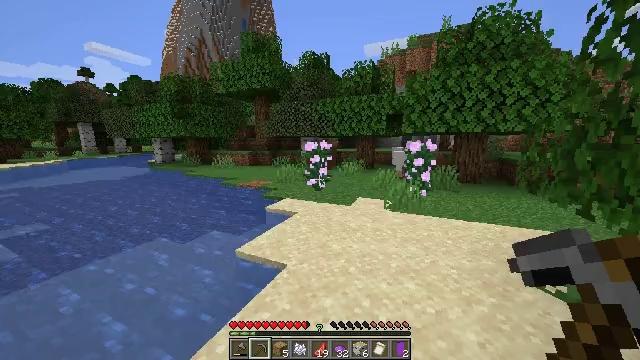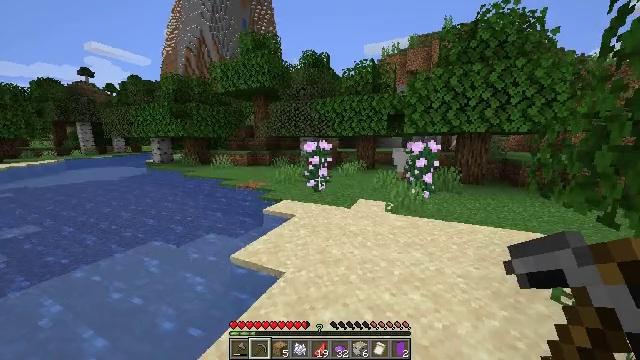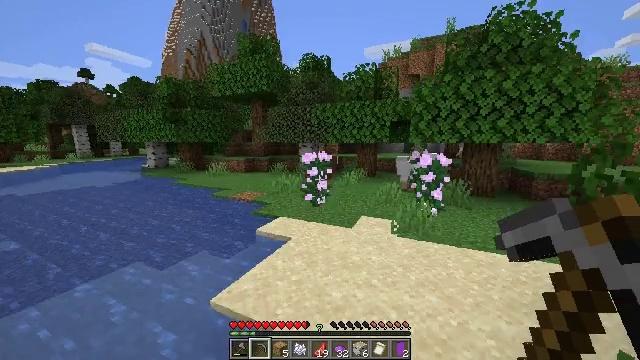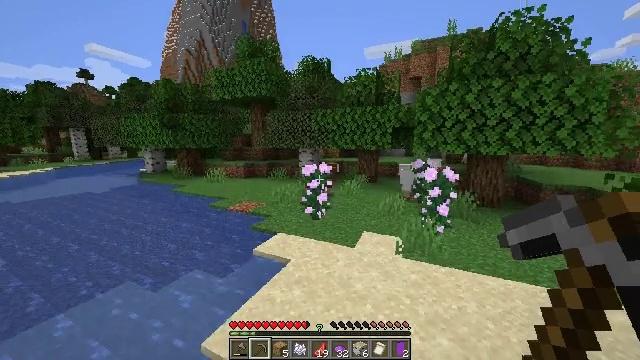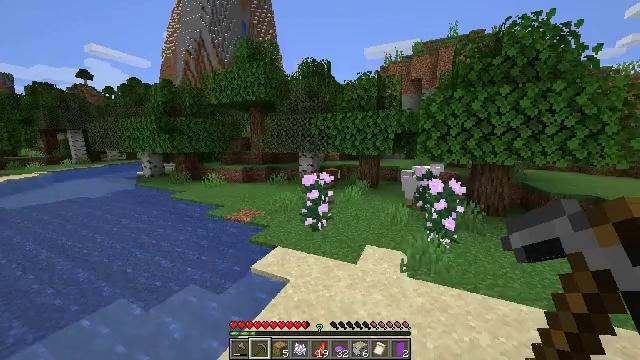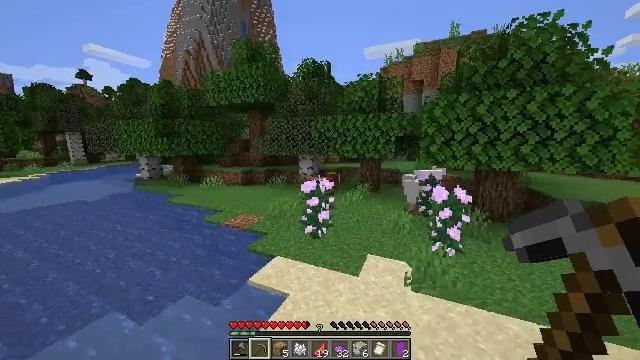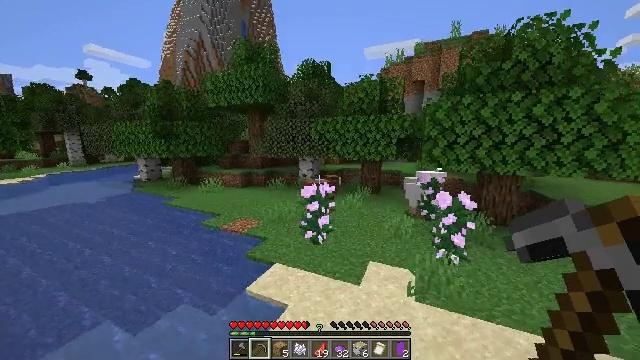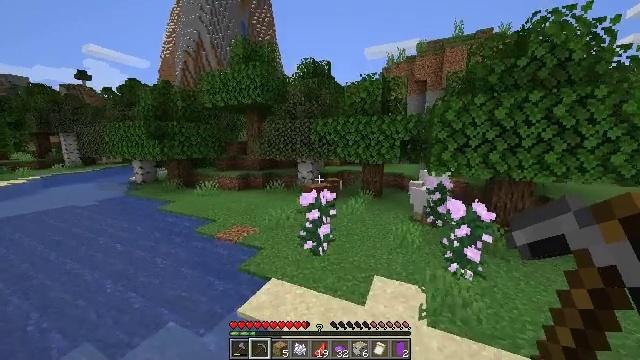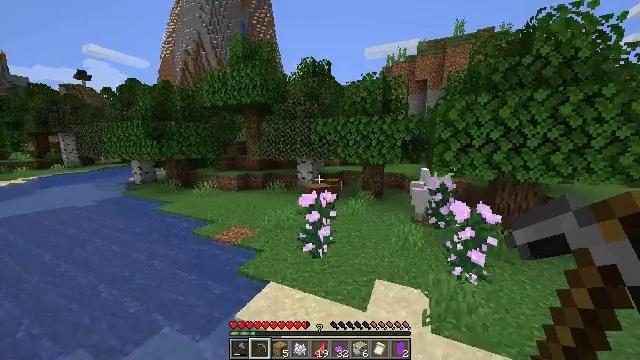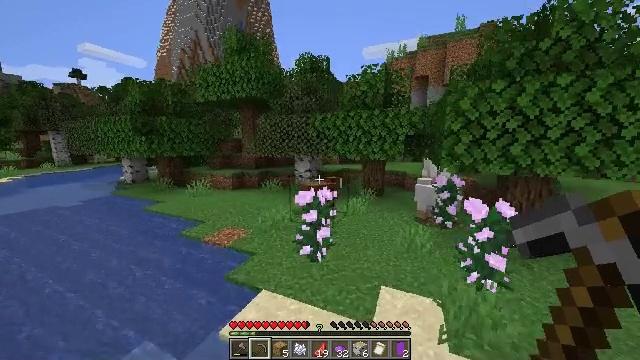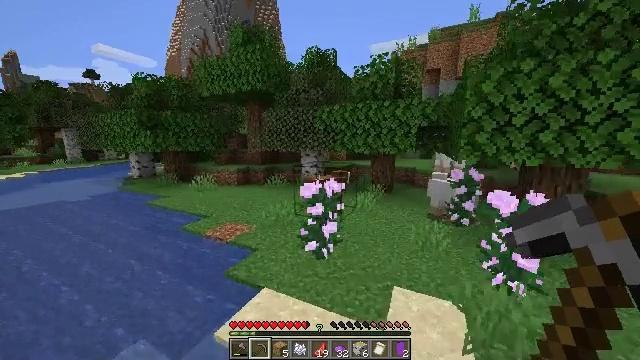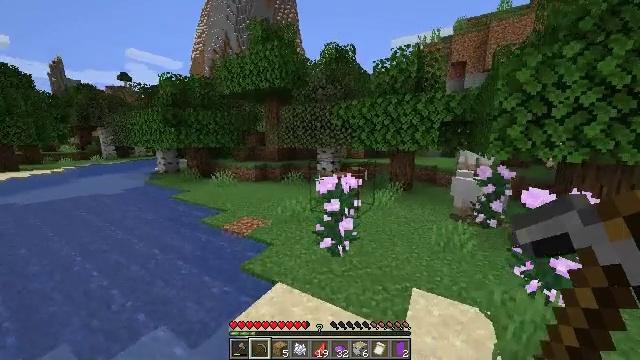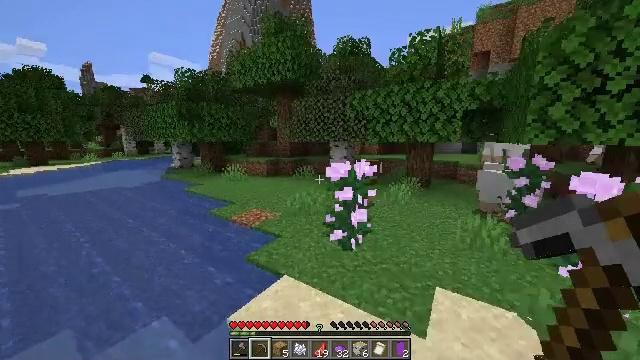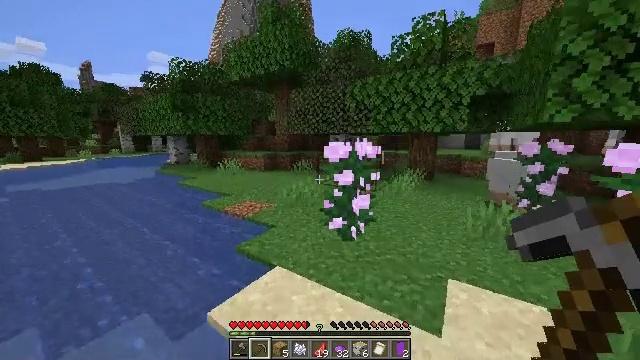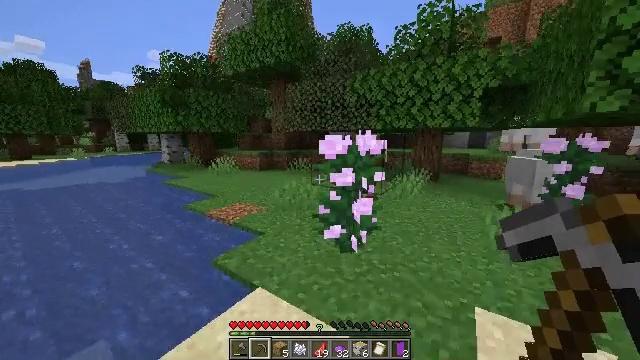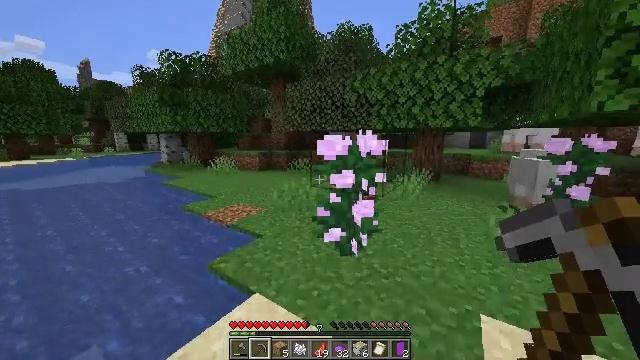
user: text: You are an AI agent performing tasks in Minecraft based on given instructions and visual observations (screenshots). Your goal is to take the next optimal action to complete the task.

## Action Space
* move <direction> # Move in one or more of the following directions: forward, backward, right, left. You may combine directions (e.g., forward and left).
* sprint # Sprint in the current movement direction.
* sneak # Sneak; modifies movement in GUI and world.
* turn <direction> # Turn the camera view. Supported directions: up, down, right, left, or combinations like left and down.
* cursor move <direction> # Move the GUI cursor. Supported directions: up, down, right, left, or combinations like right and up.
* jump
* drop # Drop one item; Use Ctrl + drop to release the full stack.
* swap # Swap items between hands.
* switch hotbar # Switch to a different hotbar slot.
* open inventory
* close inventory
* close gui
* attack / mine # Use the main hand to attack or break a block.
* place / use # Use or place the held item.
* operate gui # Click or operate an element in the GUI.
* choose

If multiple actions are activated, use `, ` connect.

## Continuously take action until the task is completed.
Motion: motion action
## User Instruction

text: Gather birch leaves using hands or shears.
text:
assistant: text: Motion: move forward
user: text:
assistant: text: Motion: move forward, jump
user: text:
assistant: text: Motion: move forward
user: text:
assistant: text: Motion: move forward
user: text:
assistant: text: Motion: move forward
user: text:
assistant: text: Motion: move forward
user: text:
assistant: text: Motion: move forward
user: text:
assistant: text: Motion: move forward
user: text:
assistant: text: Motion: move forward
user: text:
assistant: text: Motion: move forward, turn left
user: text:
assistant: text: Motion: move forward, turn left
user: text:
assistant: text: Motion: move forward, turn left
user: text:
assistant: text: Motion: move forward
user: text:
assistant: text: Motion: move forward
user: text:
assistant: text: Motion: move forward
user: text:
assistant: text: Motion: move forward
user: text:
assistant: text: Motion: move forward, turn right
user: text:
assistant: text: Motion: move forward, turn right
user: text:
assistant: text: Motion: move forward, turn right and down
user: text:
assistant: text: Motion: move forward, turn right and down
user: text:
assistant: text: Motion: move forward, turn right
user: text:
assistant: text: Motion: move forward, turn right
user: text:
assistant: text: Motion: move forward
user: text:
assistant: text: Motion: move forward
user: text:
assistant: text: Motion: move forward
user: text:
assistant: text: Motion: move forward, turn right
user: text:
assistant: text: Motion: move forward, turn right
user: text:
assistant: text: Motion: move forward, turn right
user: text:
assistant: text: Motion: move forward
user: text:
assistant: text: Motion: move forward